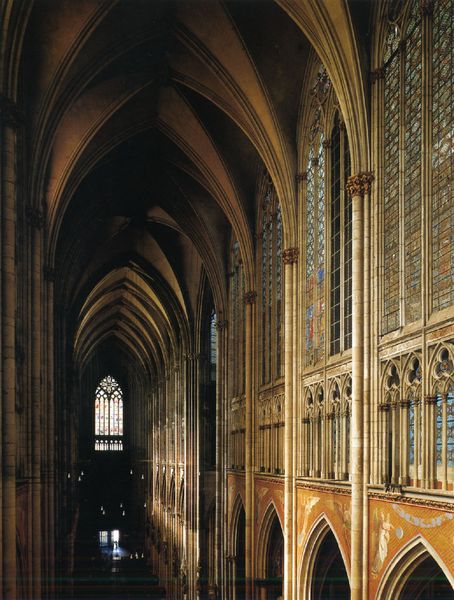
Titel: Kölner Dom St. Peter und Maria
Standort: Köln, Dom (EU - D - NRW)
Schlagwörter: dunkel, fenster, säulen, stein, kirche, gotik, schiff, bogen, spitz, bögen, gang, gewölbe, dom, kathedrale, kirchenschiff, buntglas, dienst, glasmalerei, kreuzgratgewölbe, rippengewölbe, rosette, seitenschiff, spitzbogen, spitzbögen, streben, wandgliederung, stichkappen, bundglas